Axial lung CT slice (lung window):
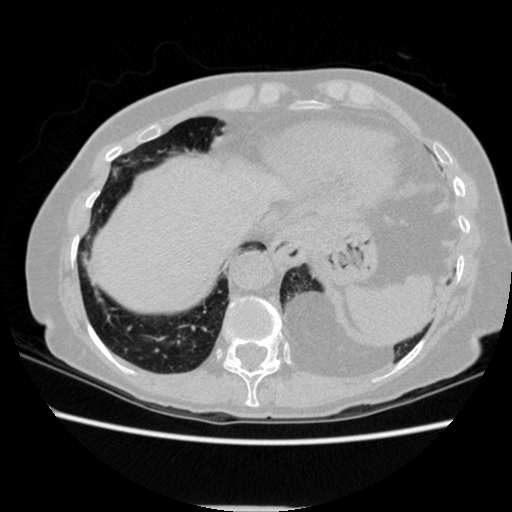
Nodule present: no